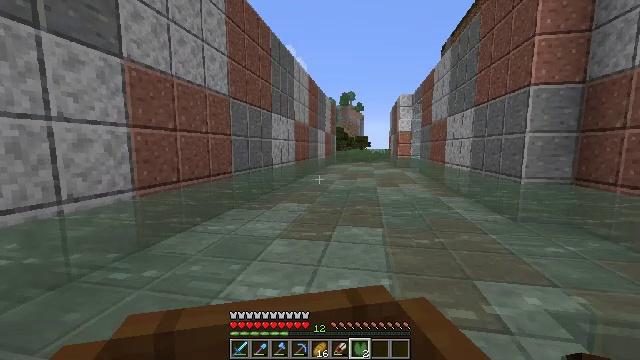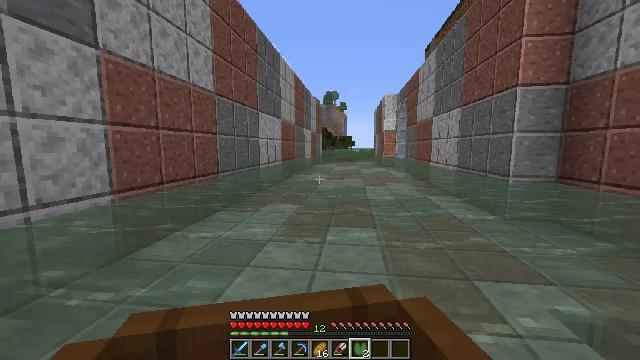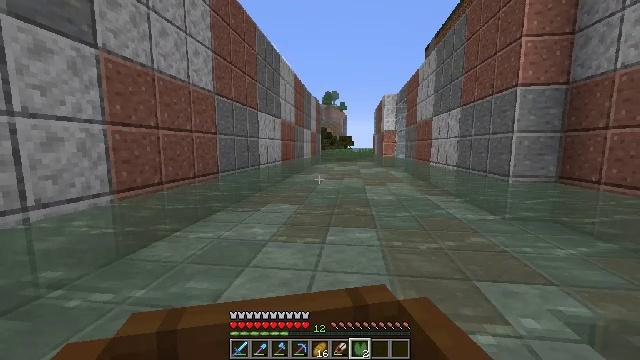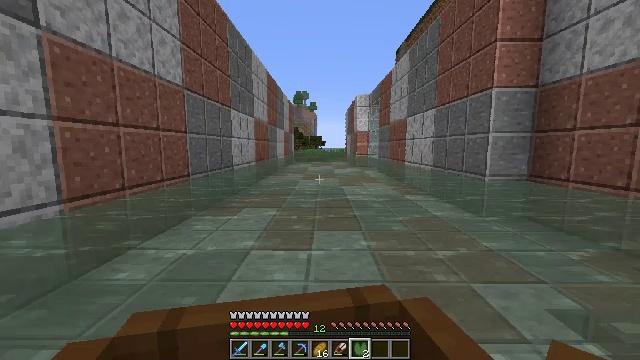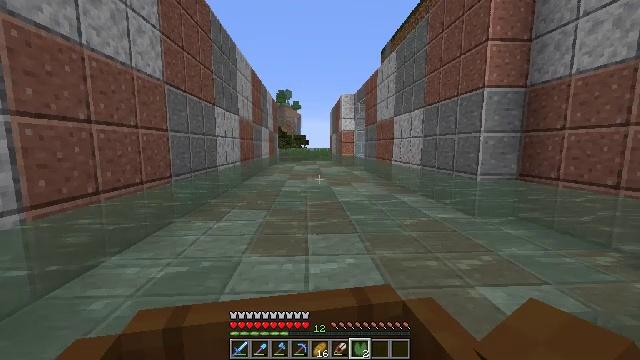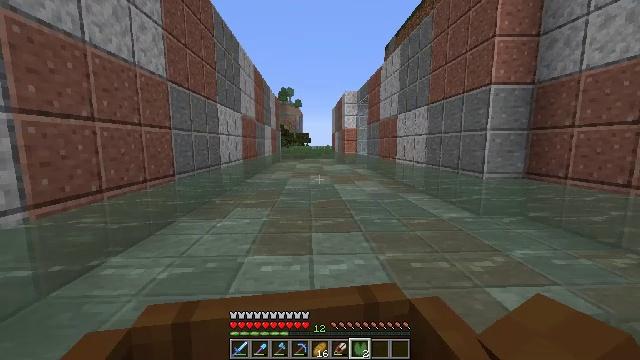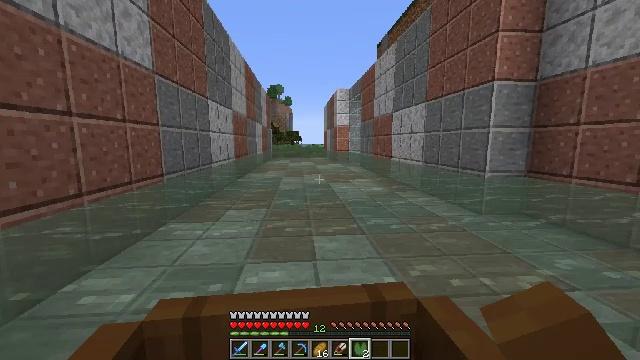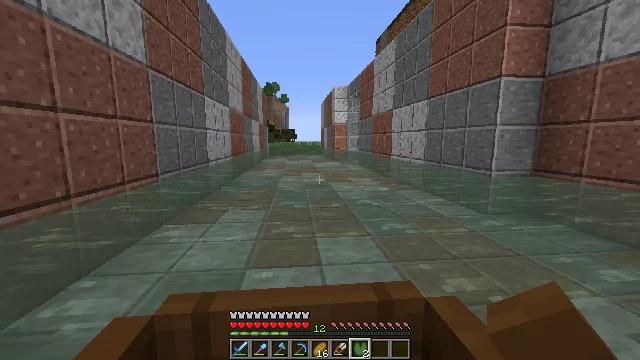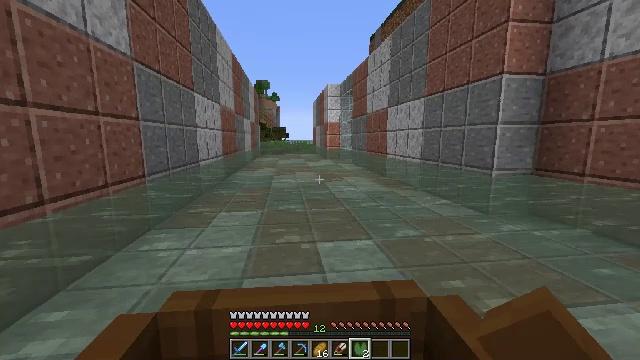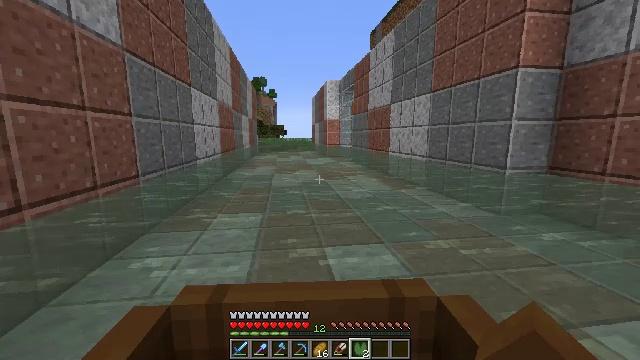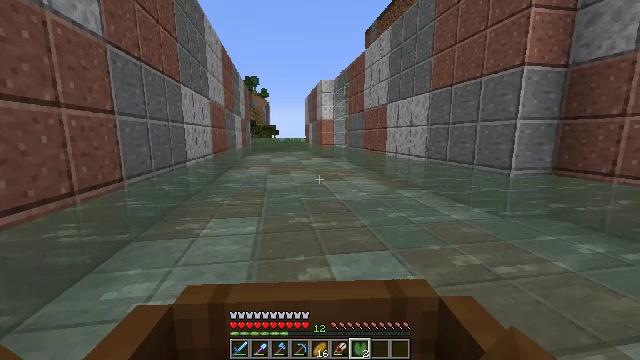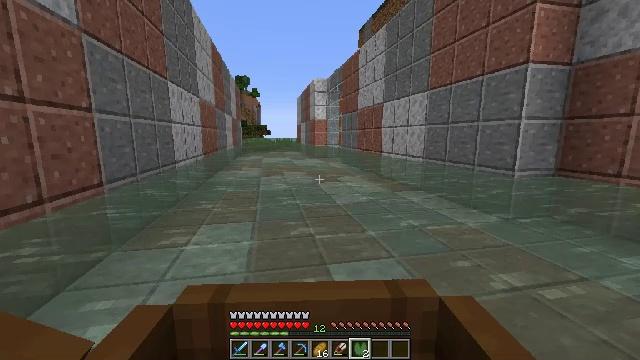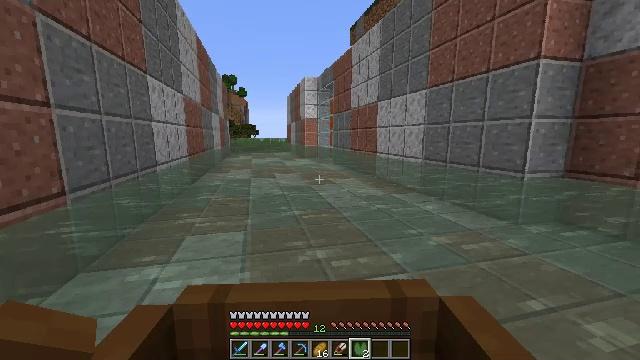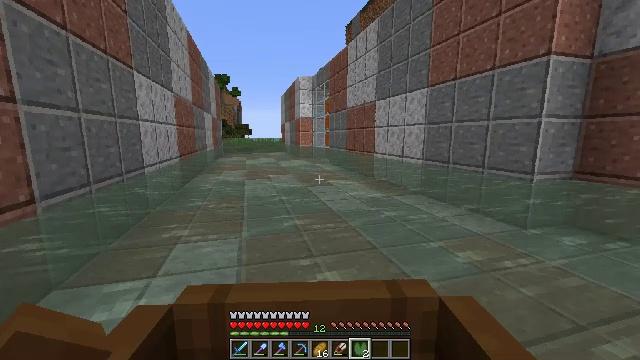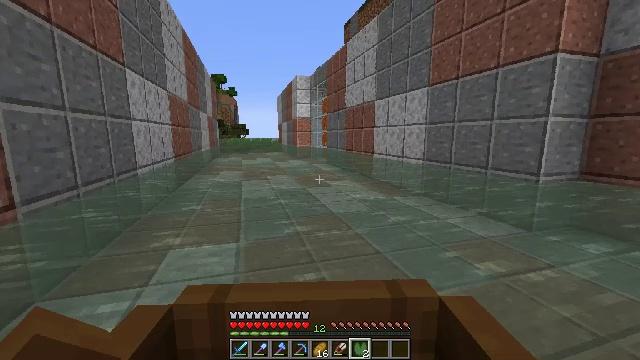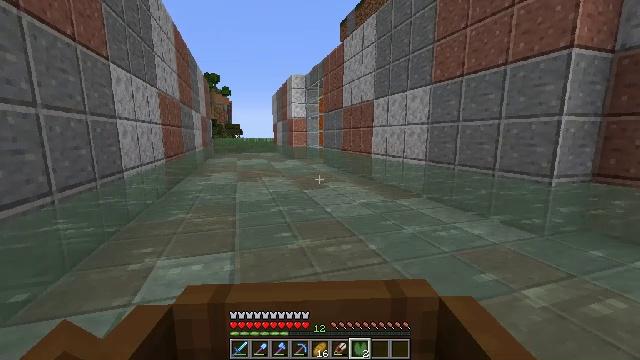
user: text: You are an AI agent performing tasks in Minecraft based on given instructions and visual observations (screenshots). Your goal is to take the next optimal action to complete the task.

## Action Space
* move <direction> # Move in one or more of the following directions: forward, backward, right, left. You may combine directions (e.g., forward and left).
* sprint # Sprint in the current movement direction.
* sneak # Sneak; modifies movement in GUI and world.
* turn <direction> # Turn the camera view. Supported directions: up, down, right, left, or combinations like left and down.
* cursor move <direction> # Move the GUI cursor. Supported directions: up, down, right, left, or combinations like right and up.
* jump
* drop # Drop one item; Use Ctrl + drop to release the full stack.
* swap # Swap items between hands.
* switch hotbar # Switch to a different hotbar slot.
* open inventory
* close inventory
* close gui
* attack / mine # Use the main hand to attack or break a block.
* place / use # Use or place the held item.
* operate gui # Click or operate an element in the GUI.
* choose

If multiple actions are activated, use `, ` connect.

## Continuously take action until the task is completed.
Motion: motion action
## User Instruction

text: Break the seagrass in the ocean.
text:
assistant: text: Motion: move forward and move right
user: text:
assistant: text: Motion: move forward
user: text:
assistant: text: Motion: move forward
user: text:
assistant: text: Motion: move forward
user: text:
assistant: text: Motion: move forward, turn left
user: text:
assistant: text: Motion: move forward, turn left
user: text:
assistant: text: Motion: move forward, turn left
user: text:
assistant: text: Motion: move forward
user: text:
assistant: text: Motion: move forward, turn left
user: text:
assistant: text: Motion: move forward
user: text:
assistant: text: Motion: move forward
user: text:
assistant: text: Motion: move forward
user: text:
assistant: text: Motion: move forward
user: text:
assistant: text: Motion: move forward
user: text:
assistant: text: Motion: move forward
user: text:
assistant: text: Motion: move forward
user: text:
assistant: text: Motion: move forward
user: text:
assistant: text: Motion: move forward
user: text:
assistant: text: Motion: move forward and move left
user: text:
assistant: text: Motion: move forward and move left
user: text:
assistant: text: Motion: move forward and move left
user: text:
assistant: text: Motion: move forward
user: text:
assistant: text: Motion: move forward
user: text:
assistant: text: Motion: move forward
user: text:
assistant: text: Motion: move forward
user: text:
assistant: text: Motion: move forward
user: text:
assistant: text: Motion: move forward
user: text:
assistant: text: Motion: move forward
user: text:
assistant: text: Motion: move forward
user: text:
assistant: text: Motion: move forward